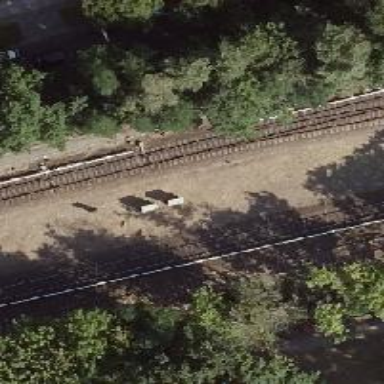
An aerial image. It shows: Railway switch with the turnout on the right side.